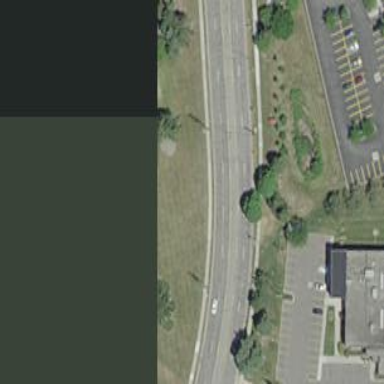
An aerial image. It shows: Tertiary road with asphalt surface. There is separate sidewalk along the road.